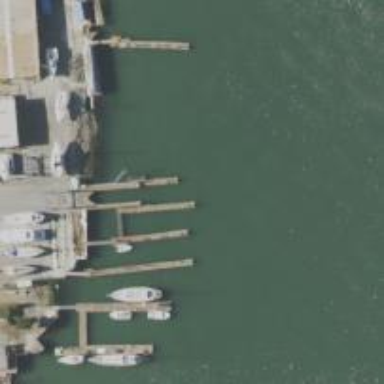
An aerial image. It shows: Man-made pier.